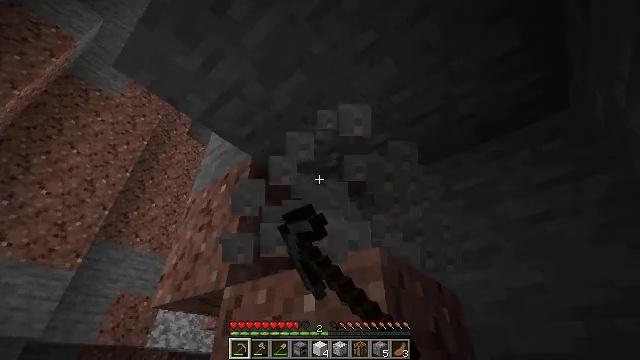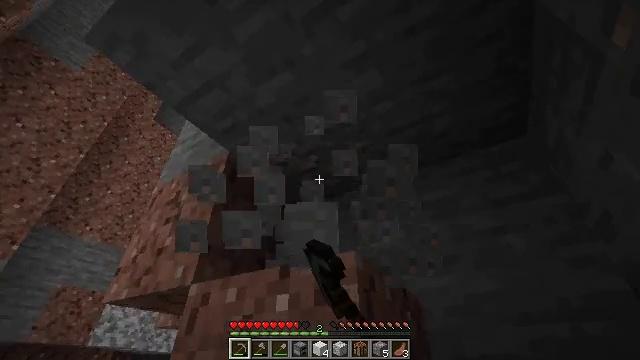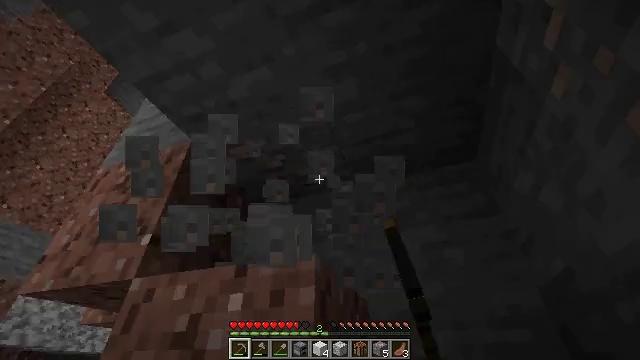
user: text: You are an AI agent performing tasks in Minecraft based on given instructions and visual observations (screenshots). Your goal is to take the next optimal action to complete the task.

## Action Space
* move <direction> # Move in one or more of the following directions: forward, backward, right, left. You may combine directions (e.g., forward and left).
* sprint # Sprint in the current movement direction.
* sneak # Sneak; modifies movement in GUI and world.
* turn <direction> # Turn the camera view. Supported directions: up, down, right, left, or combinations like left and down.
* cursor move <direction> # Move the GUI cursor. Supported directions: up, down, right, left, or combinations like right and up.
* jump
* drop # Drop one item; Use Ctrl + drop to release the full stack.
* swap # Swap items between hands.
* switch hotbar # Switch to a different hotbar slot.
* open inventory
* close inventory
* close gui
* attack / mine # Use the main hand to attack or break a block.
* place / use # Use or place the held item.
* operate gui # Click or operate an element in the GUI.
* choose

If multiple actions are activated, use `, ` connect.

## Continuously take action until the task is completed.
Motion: motion action
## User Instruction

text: Find iron ore and break it.
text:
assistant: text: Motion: turn right, attack / mine
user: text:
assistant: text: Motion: turn right, attack / mine
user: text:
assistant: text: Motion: attack / mine